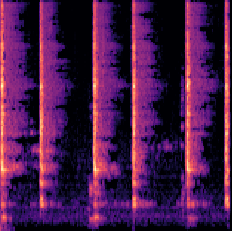
Sound class: Clock tick